Question: I want to know that which method will be called when the following key is pressed.

I want to start action on above key press.
How do I know this is pressed ?
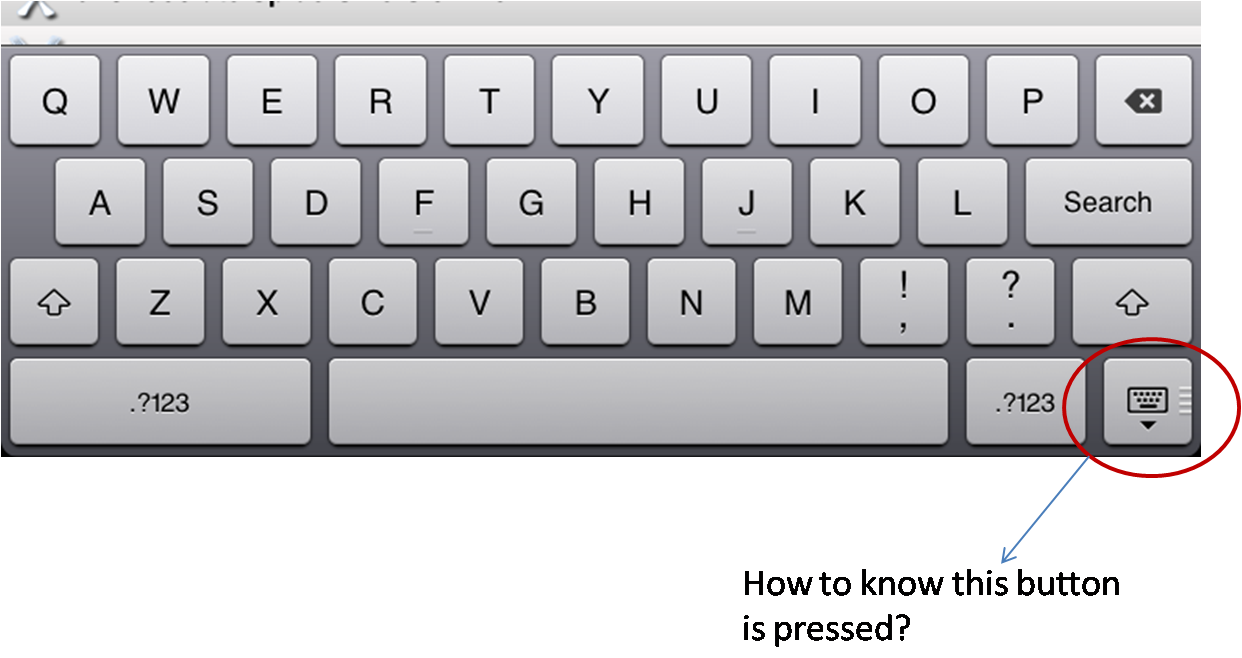
Answer: Observe the 'UIKeyboardDidHideNotification' notification.
'''
[[NSNotificationCenter defaultCenter] addObserver:self selector:@selector(keyboardDidHide:) name:UIKeyboardDidHideNotification object:nil];
'''
And...
'''
- (void)keyboardDidHide:(NSNotification *)aNotification {
}
'''
You can also change it to 'UIKeyboardWillHideNotification' if you need to be notified BEFORE the keyboard starts to disappear.